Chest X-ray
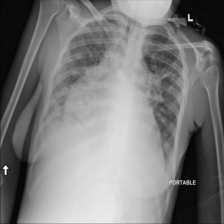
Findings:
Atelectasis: negative
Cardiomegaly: negative
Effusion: positive
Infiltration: positive
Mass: negative
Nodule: negative
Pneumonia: negative
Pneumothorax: negative
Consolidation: negative
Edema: negative
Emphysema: negative
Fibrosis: negative
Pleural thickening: negative
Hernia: negative